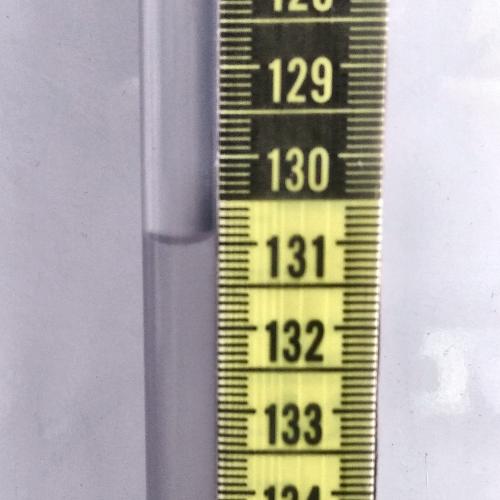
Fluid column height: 130.9 cm